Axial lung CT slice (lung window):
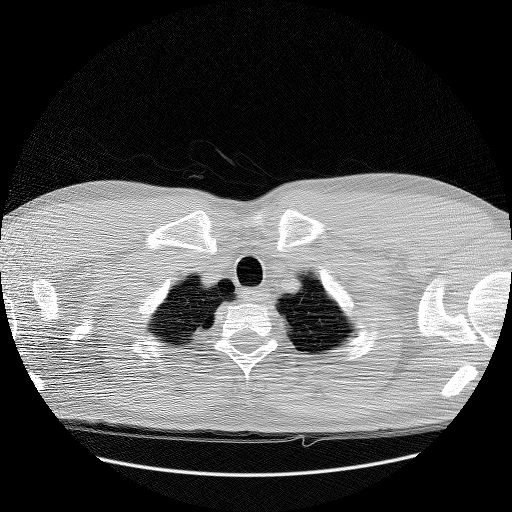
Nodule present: no